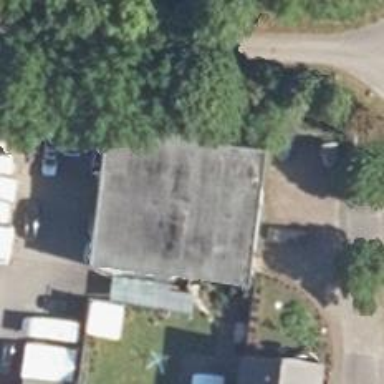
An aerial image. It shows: Veterinary facility.